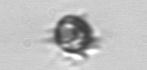
Label: Ciliophora